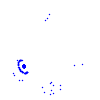
Particle: kaon